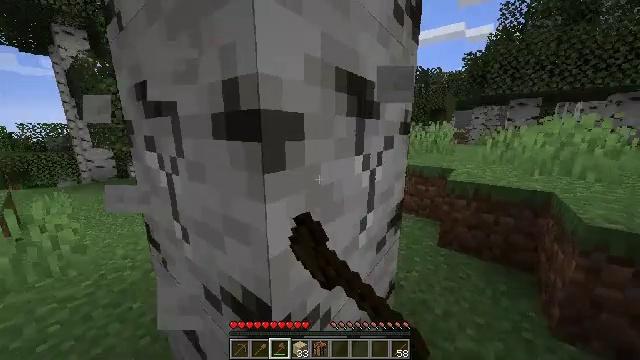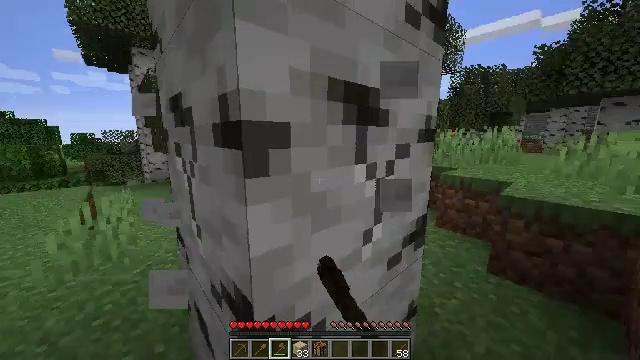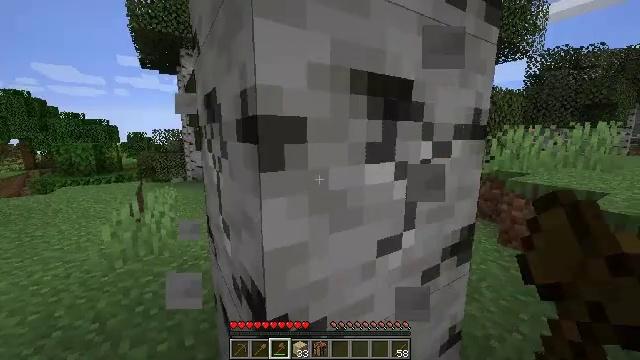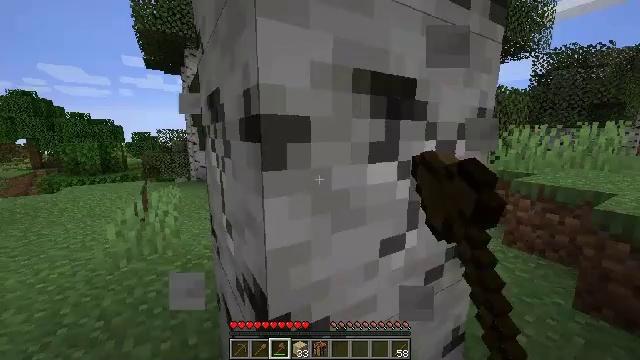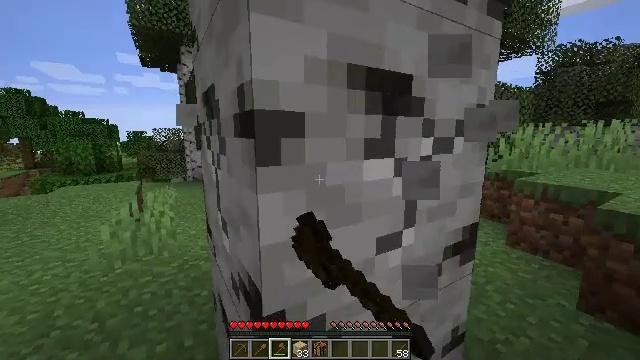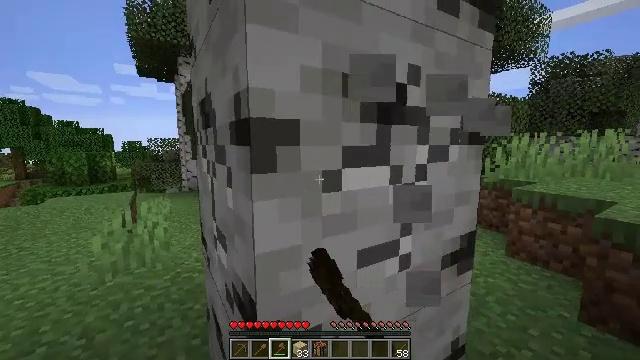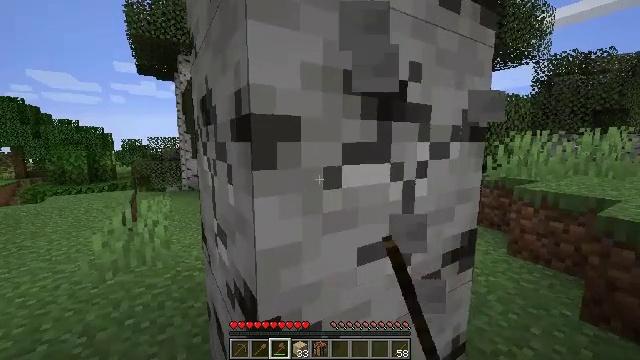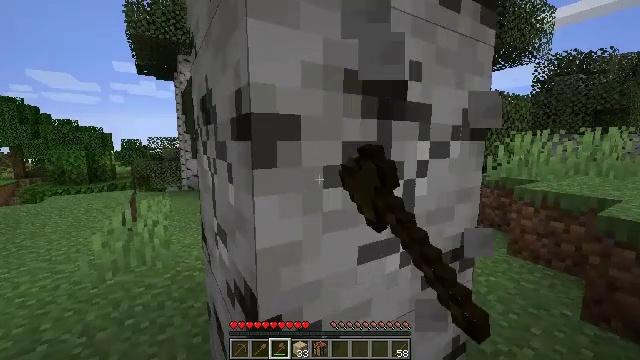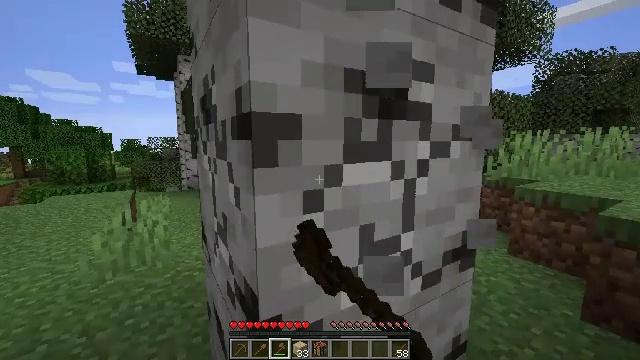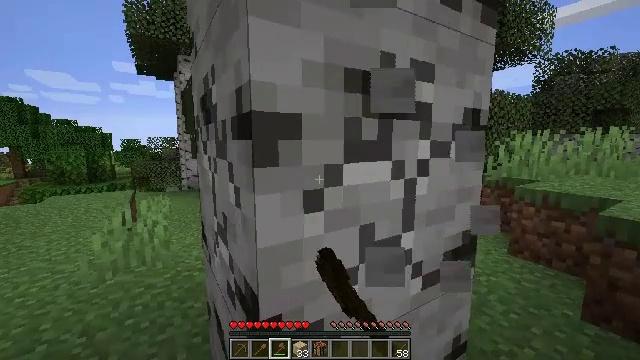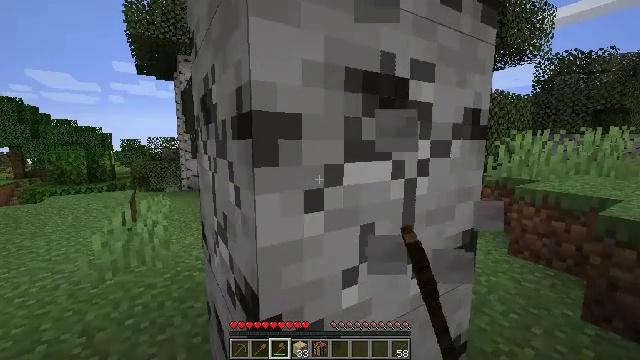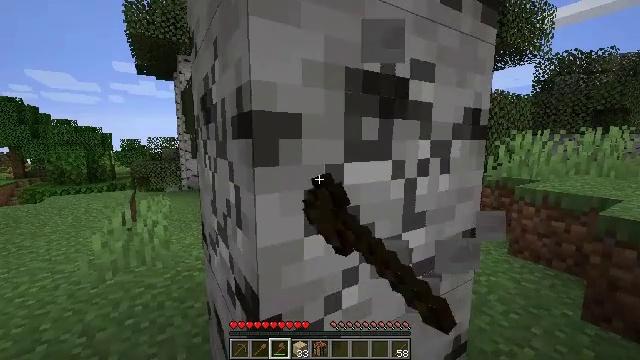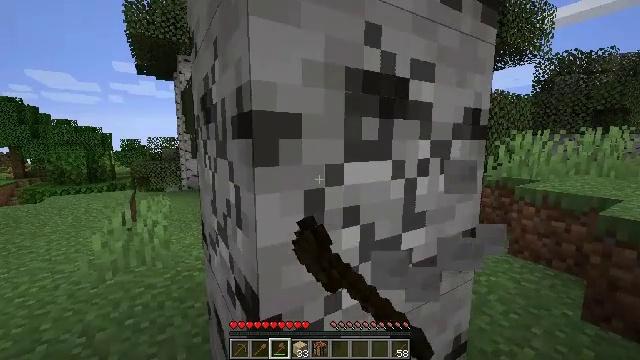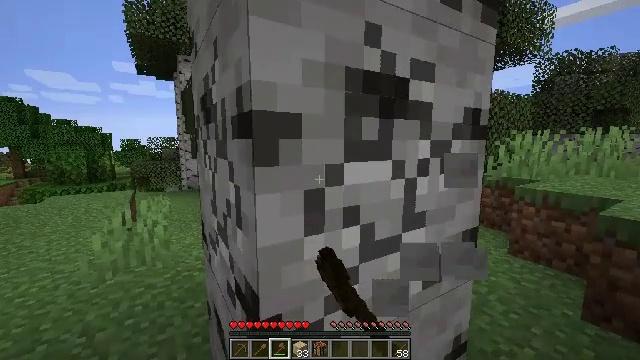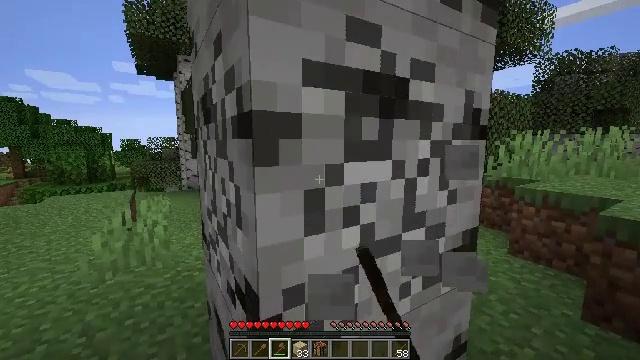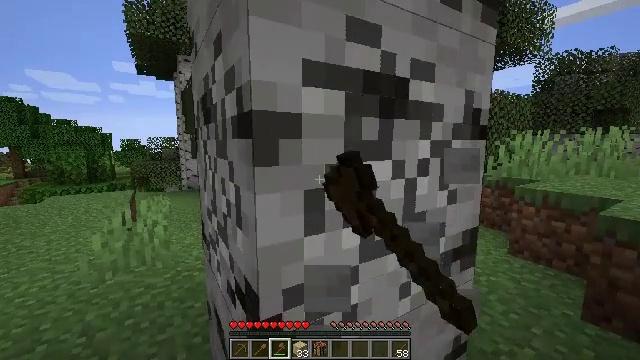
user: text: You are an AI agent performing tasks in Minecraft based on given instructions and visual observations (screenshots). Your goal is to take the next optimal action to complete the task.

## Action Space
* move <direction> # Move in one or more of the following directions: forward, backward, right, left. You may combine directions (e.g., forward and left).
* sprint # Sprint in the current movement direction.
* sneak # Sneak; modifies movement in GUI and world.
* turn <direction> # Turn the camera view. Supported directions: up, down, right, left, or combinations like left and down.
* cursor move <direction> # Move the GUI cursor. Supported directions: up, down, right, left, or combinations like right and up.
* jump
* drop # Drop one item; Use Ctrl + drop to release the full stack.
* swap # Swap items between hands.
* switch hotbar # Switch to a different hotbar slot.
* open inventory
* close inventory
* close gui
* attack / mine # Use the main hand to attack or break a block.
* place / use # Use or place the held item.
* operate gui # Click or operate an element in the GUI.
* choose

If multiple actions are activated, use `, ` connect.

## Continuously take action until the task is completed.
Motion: motion action
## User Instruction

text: Mine the birch log from the tree.
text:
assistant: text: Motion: turn left and up, attack / mine
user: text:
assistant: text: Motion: turn left, attack / mine
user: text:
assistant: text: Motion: attack / mine
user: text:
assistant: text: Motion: attack / mine
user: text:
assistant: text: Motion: turn up, attack / mine
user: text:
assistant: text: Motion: attack / mine
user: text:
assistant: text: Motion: attack / mine
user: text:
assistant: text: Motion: attack / mine
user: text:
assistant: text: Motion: attack / mine
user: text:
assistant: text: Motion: attack / mine
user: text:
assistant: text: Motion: attack / mine
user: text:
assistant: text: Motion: attack / mine
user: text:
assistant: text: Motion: attack / mine
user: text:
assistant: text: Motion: attack / mine
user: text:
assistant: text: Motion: attack / mine
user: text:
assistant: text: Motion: attack / mine
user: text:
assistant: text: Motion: attack / mine
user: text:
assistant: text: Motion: attack / mine
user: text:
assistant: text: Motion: attack / mine
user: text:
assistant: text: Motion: attack / mine
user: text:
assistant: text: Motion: attack / mine
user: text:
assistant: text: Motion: attack / mine
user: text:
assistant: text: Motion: attack / mine
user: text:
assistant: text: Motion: turn down, attack / mine
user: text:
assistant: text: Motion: turn right and down, attack / mine
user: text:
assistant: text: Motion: turn left and down, attack / mine
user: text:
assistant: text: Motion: turn left and down, attack / mine
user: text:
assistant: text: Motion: turn left and down, attack / mine
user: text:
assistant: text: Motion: attack / mine
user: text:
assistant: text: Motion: attack / mine